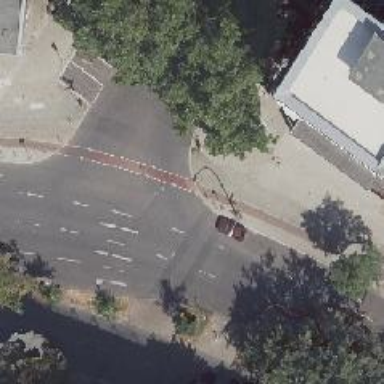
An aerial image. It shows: Unmarked crossing on the road.